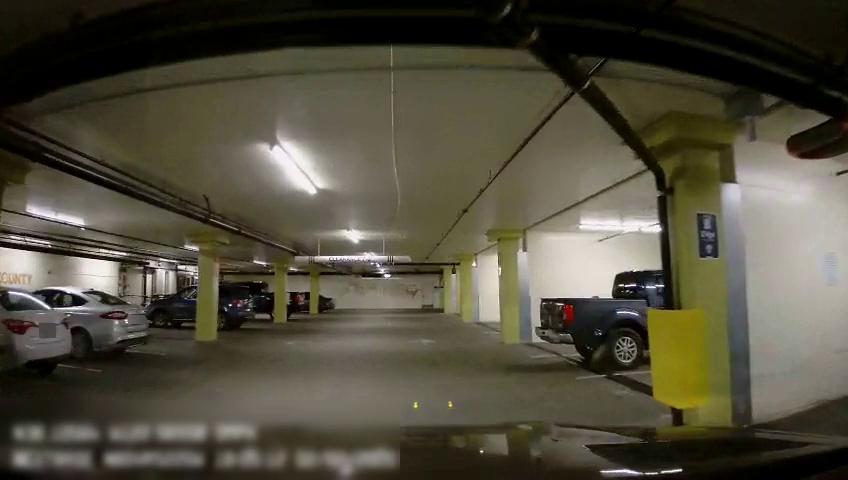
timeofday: Dusk/Dawn/Twilight
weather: Other
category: Drivable Space
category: Drivable Space
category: Vehicles | Car
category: Vehicles | Truck
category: Vehicles | SUV
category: Vehicles | Truck
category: Vehicles | Car
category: Vehicles | Car